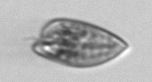
Label: Prorocentrum_dentatum